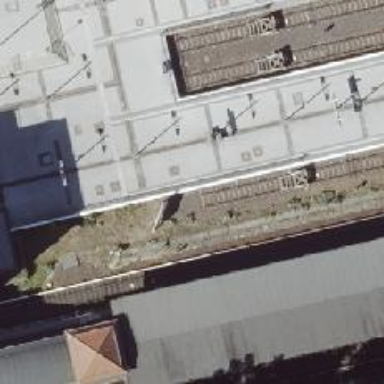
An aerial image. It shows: Platform edge at railway station.